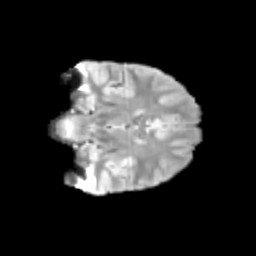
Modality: T2w
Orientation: coronal
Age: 10
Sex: female
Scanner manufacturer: siemens
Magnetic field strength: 3 T
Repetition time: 3.8 s
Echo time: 0.07 s